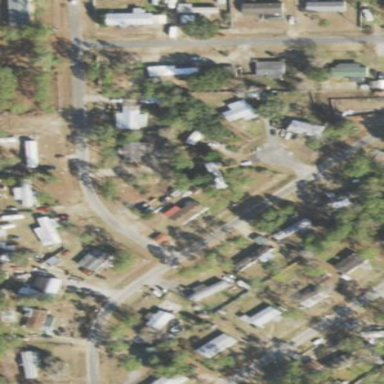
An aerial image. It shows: Residential area known as trailer park.